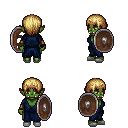
a pixel art fantasy rpg character, female body template, orc, green skin, blue robe, teal pants, blonde plain hairstyle, bronze tiara, cloth bracers, white slippers, shield, four views (front, back, left, right), 2x2 character sprite sheet, small pixel art, hard edges, no anti-aliasing